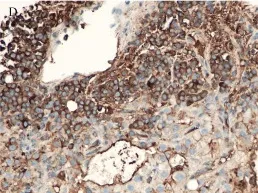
(D) Positive kappa immunostaining was observed in myeloma (x200).
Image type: pathology (immunostaining)